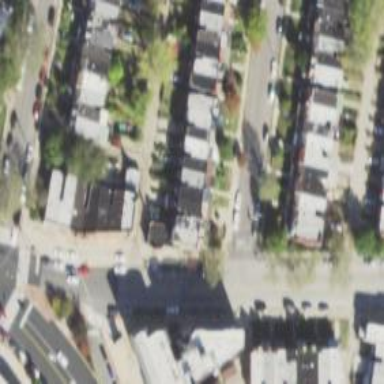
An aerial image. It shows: Alley classified as service road.